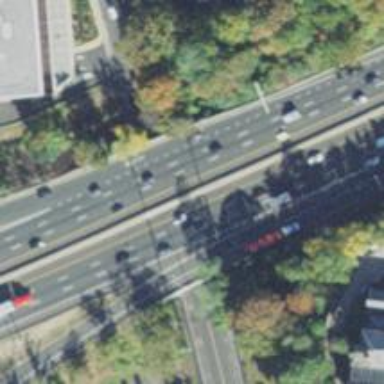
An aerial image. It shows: Asphalt motorway.